Chest X-ray:
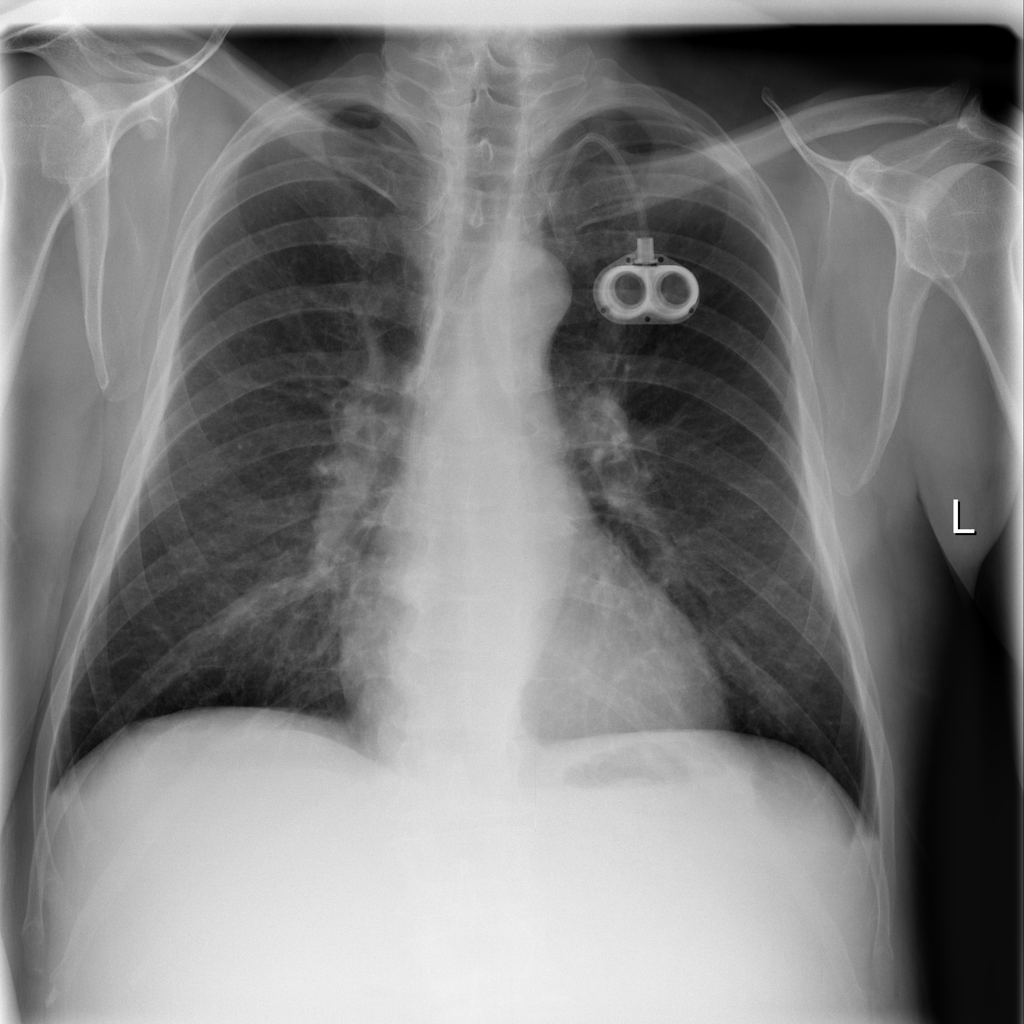
No abnormal finding: yes